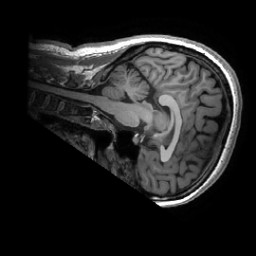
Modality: T1w
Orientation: sagittal
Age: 30
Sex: female
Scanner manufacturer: ge
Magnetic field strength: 3 T
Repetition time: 0.0073 s
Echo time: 0.003 s